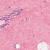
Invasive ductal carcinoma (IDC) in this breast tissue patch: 0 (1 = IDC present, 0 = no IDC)